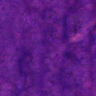
Metastatic tissue present: no